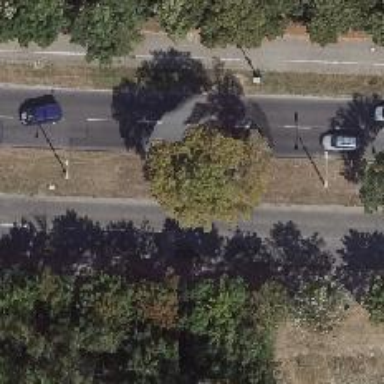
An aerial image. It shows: Avenue lined with broadleaved deciduous trees.